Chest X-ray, PA view. Patient: 64 years old, sex F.
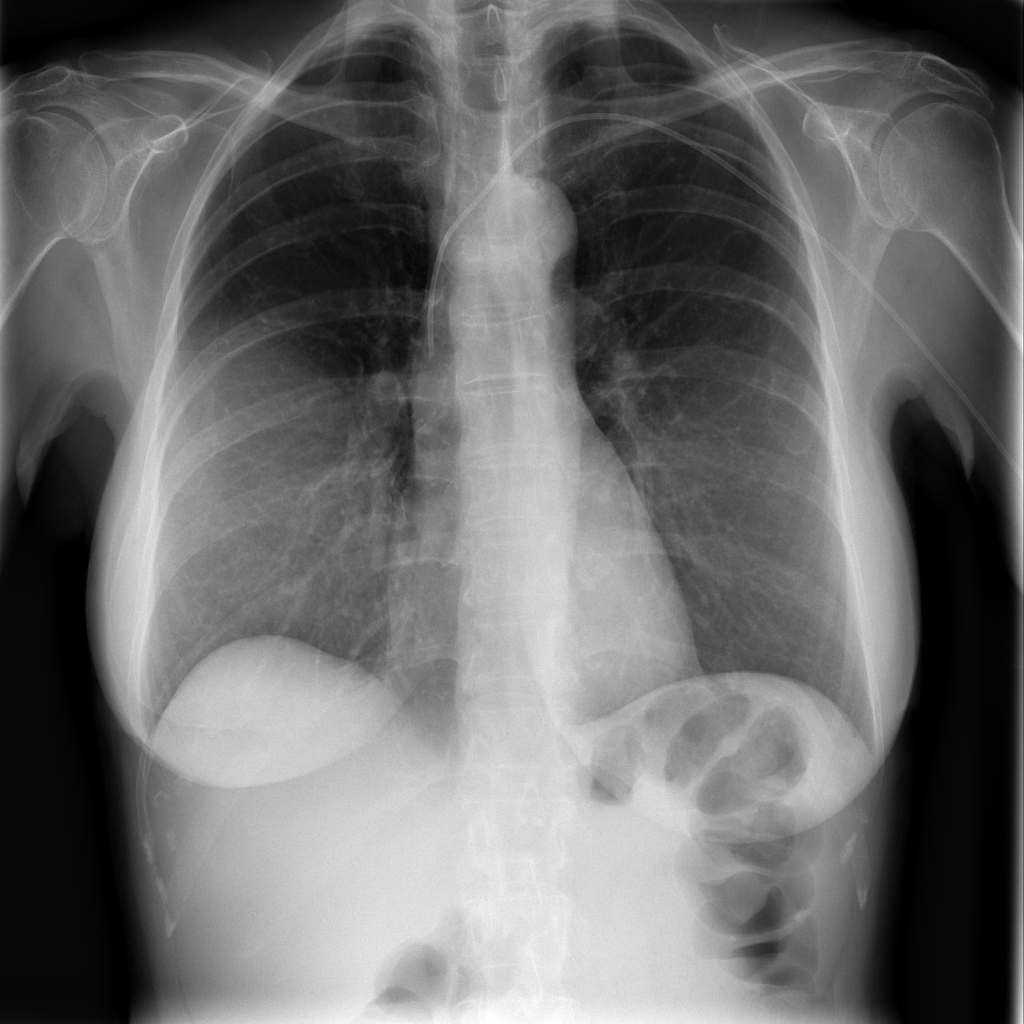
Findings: No Finding